Interaction volume radius: 5 \u00c5
Interaction volume height: 15 \u00c5
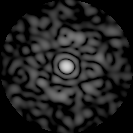
Disorder parameter: 0.7624